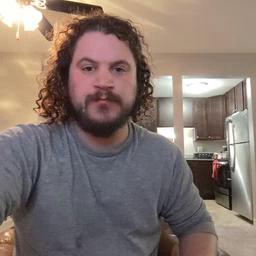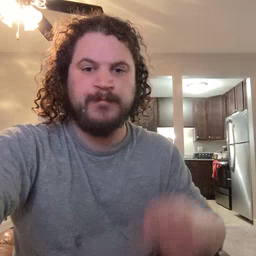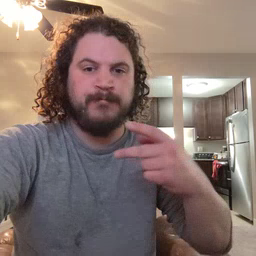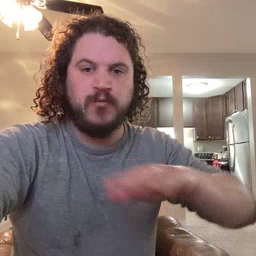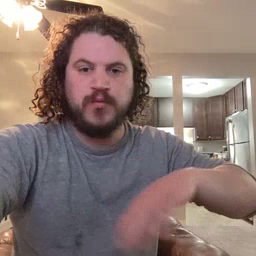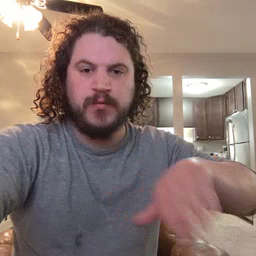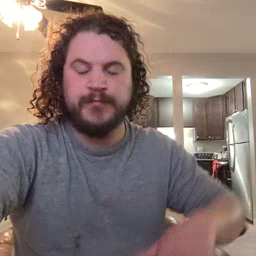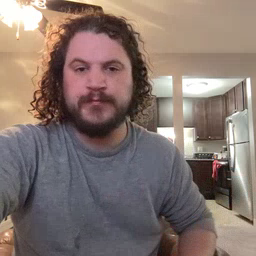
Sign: pool